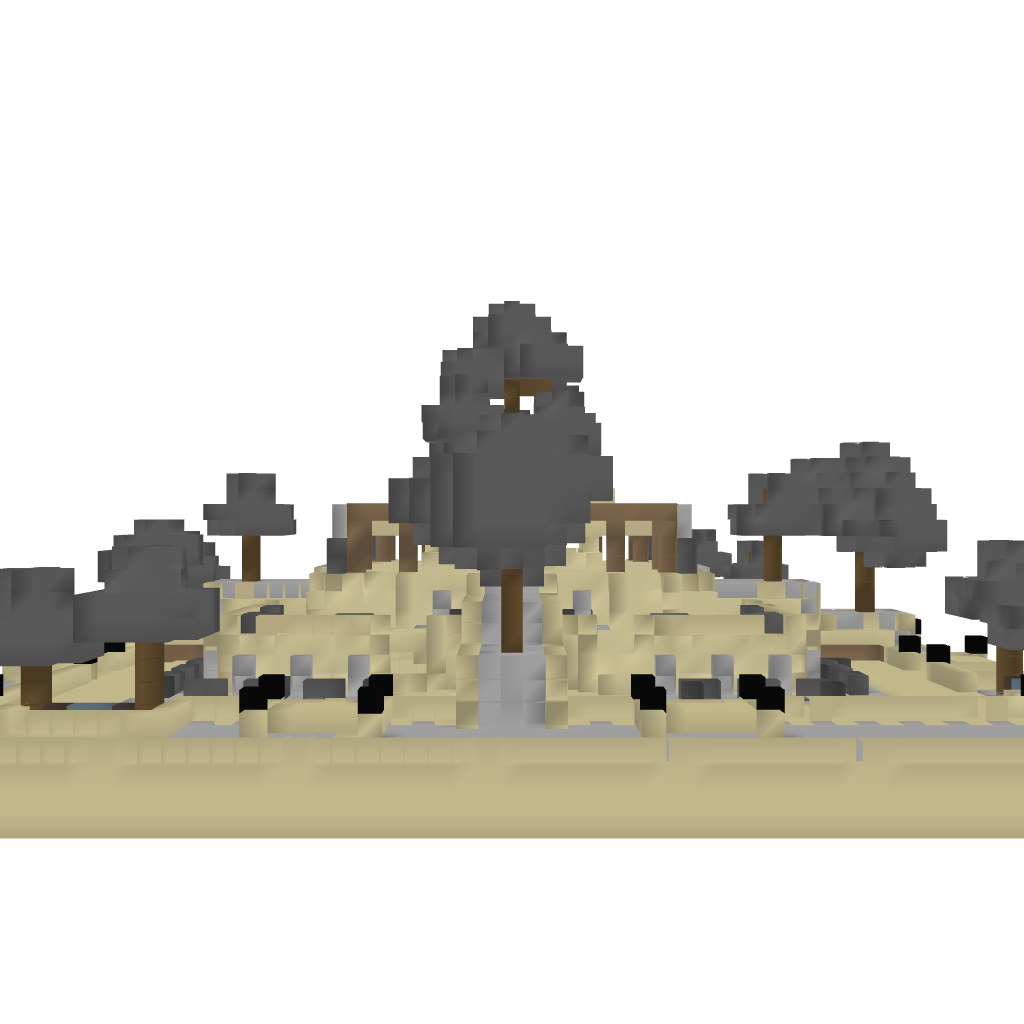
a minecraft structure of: Desert Temple